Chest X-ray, PA view. Patient: 50 years old, sex F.
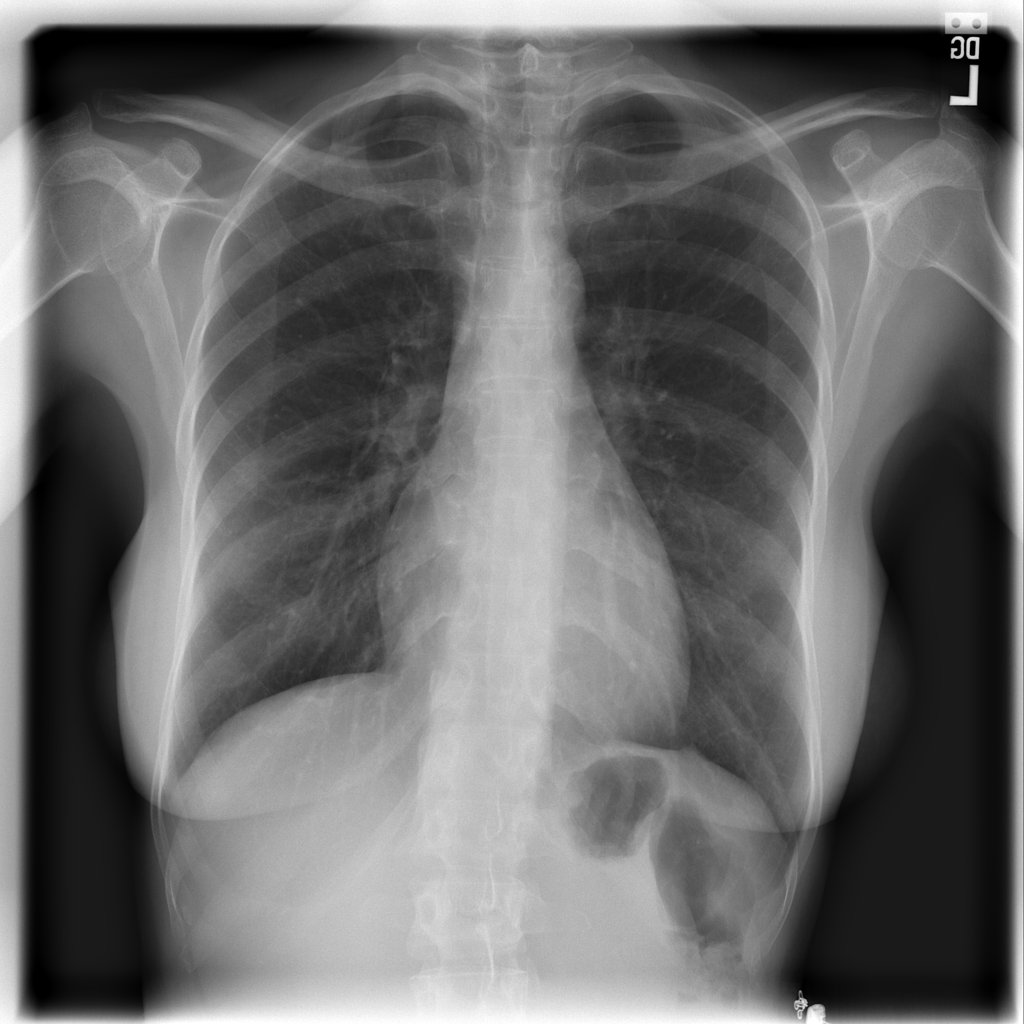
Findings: No Finding